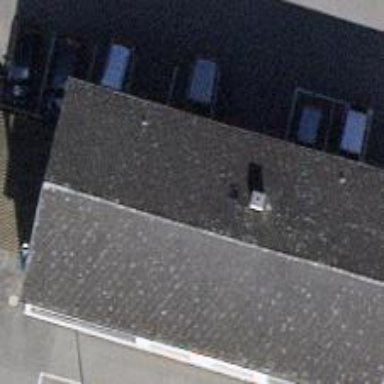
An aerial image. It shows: Restaurant building.